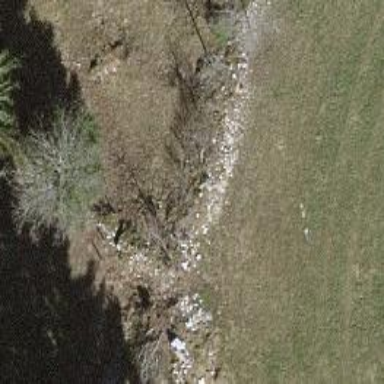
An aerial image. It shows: Dry stone wall barrier.